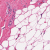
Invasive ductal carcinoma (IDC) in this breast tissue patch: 0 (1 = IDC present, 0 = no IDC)